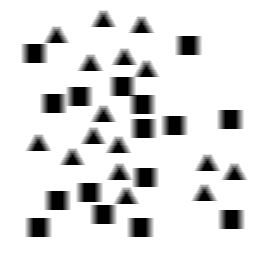
Squares: 16
Triangles: 16
Stars: 0
Total shapes: 32